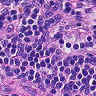
Metastatic tissue present: no